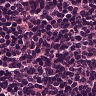
Metastatic tissue present: no